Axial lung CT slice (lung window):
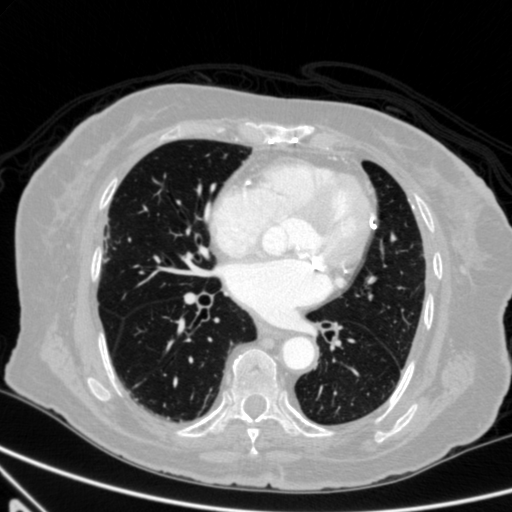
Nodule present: no